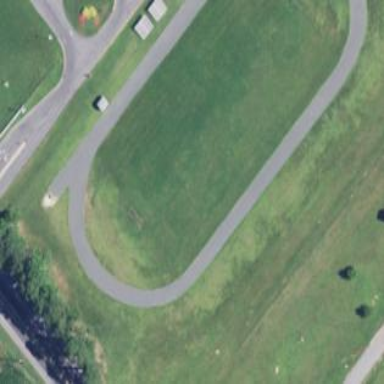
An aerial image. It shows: Track in leisure land.